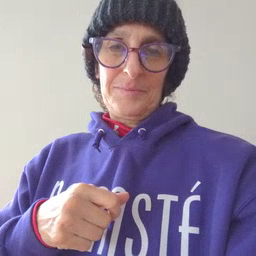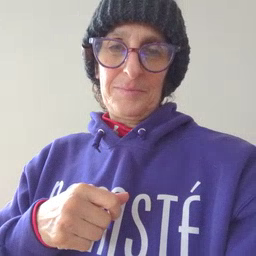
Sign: clown